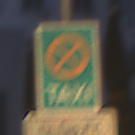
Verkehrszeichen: Taxenstand
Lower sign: ZeitangabenMitBeschraenkungAufWochentage3
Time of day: Night
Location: Outdoor (Urban)
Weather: PartlyCloudy
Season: NotSpecified
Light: Artificial